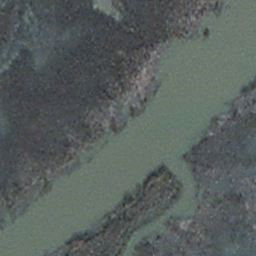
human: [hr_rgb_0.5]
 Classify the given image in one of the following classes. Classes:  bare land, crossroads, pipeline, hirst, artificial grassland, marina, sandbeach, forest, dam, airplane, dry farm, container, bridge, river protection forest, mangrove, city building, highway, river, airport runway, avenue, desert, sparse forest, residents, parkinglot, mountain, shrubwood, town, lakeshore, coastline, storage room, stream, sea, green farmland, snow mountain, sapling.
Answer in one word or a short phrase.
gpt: stream